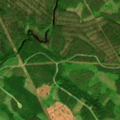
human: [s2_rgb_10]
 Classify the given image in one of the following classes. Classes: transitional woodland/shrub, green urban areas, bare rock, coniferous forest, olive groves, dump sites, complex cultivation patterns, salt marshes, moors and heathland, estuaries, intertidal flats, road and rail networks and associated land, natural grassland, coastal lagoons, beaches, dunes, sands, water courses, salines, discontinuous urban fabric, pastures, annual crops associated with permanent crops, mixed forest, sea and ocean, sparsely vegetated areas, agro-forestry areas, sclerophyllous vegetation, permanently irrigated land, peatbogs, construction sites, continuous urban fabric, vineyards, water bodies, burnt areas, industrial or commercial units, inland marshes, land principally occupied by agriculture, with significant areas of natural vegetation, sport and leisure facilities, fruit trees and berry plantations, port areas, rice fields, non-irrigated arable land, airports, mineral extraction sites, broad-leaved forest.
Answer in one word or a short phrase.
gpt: coniferous forest, mixed forest, transitional woodland/shrub